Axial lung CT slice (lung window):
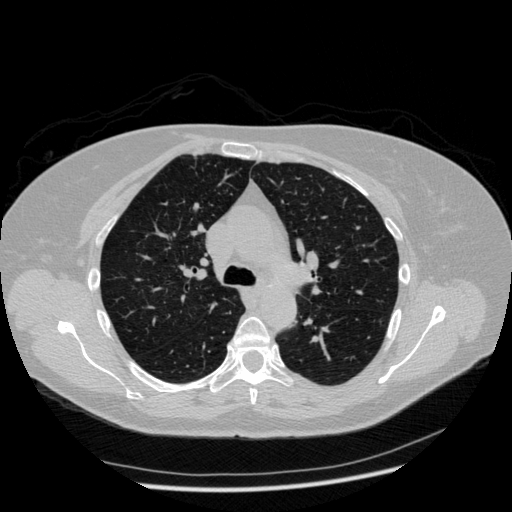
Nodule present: no